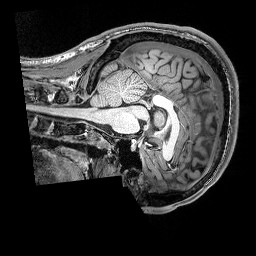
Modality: T1w
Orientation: sagittal
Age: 24
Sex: male
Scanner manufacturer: siemens
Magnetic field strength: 3 T
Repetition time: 2.5 s
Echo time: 0.00343 s